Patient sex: F
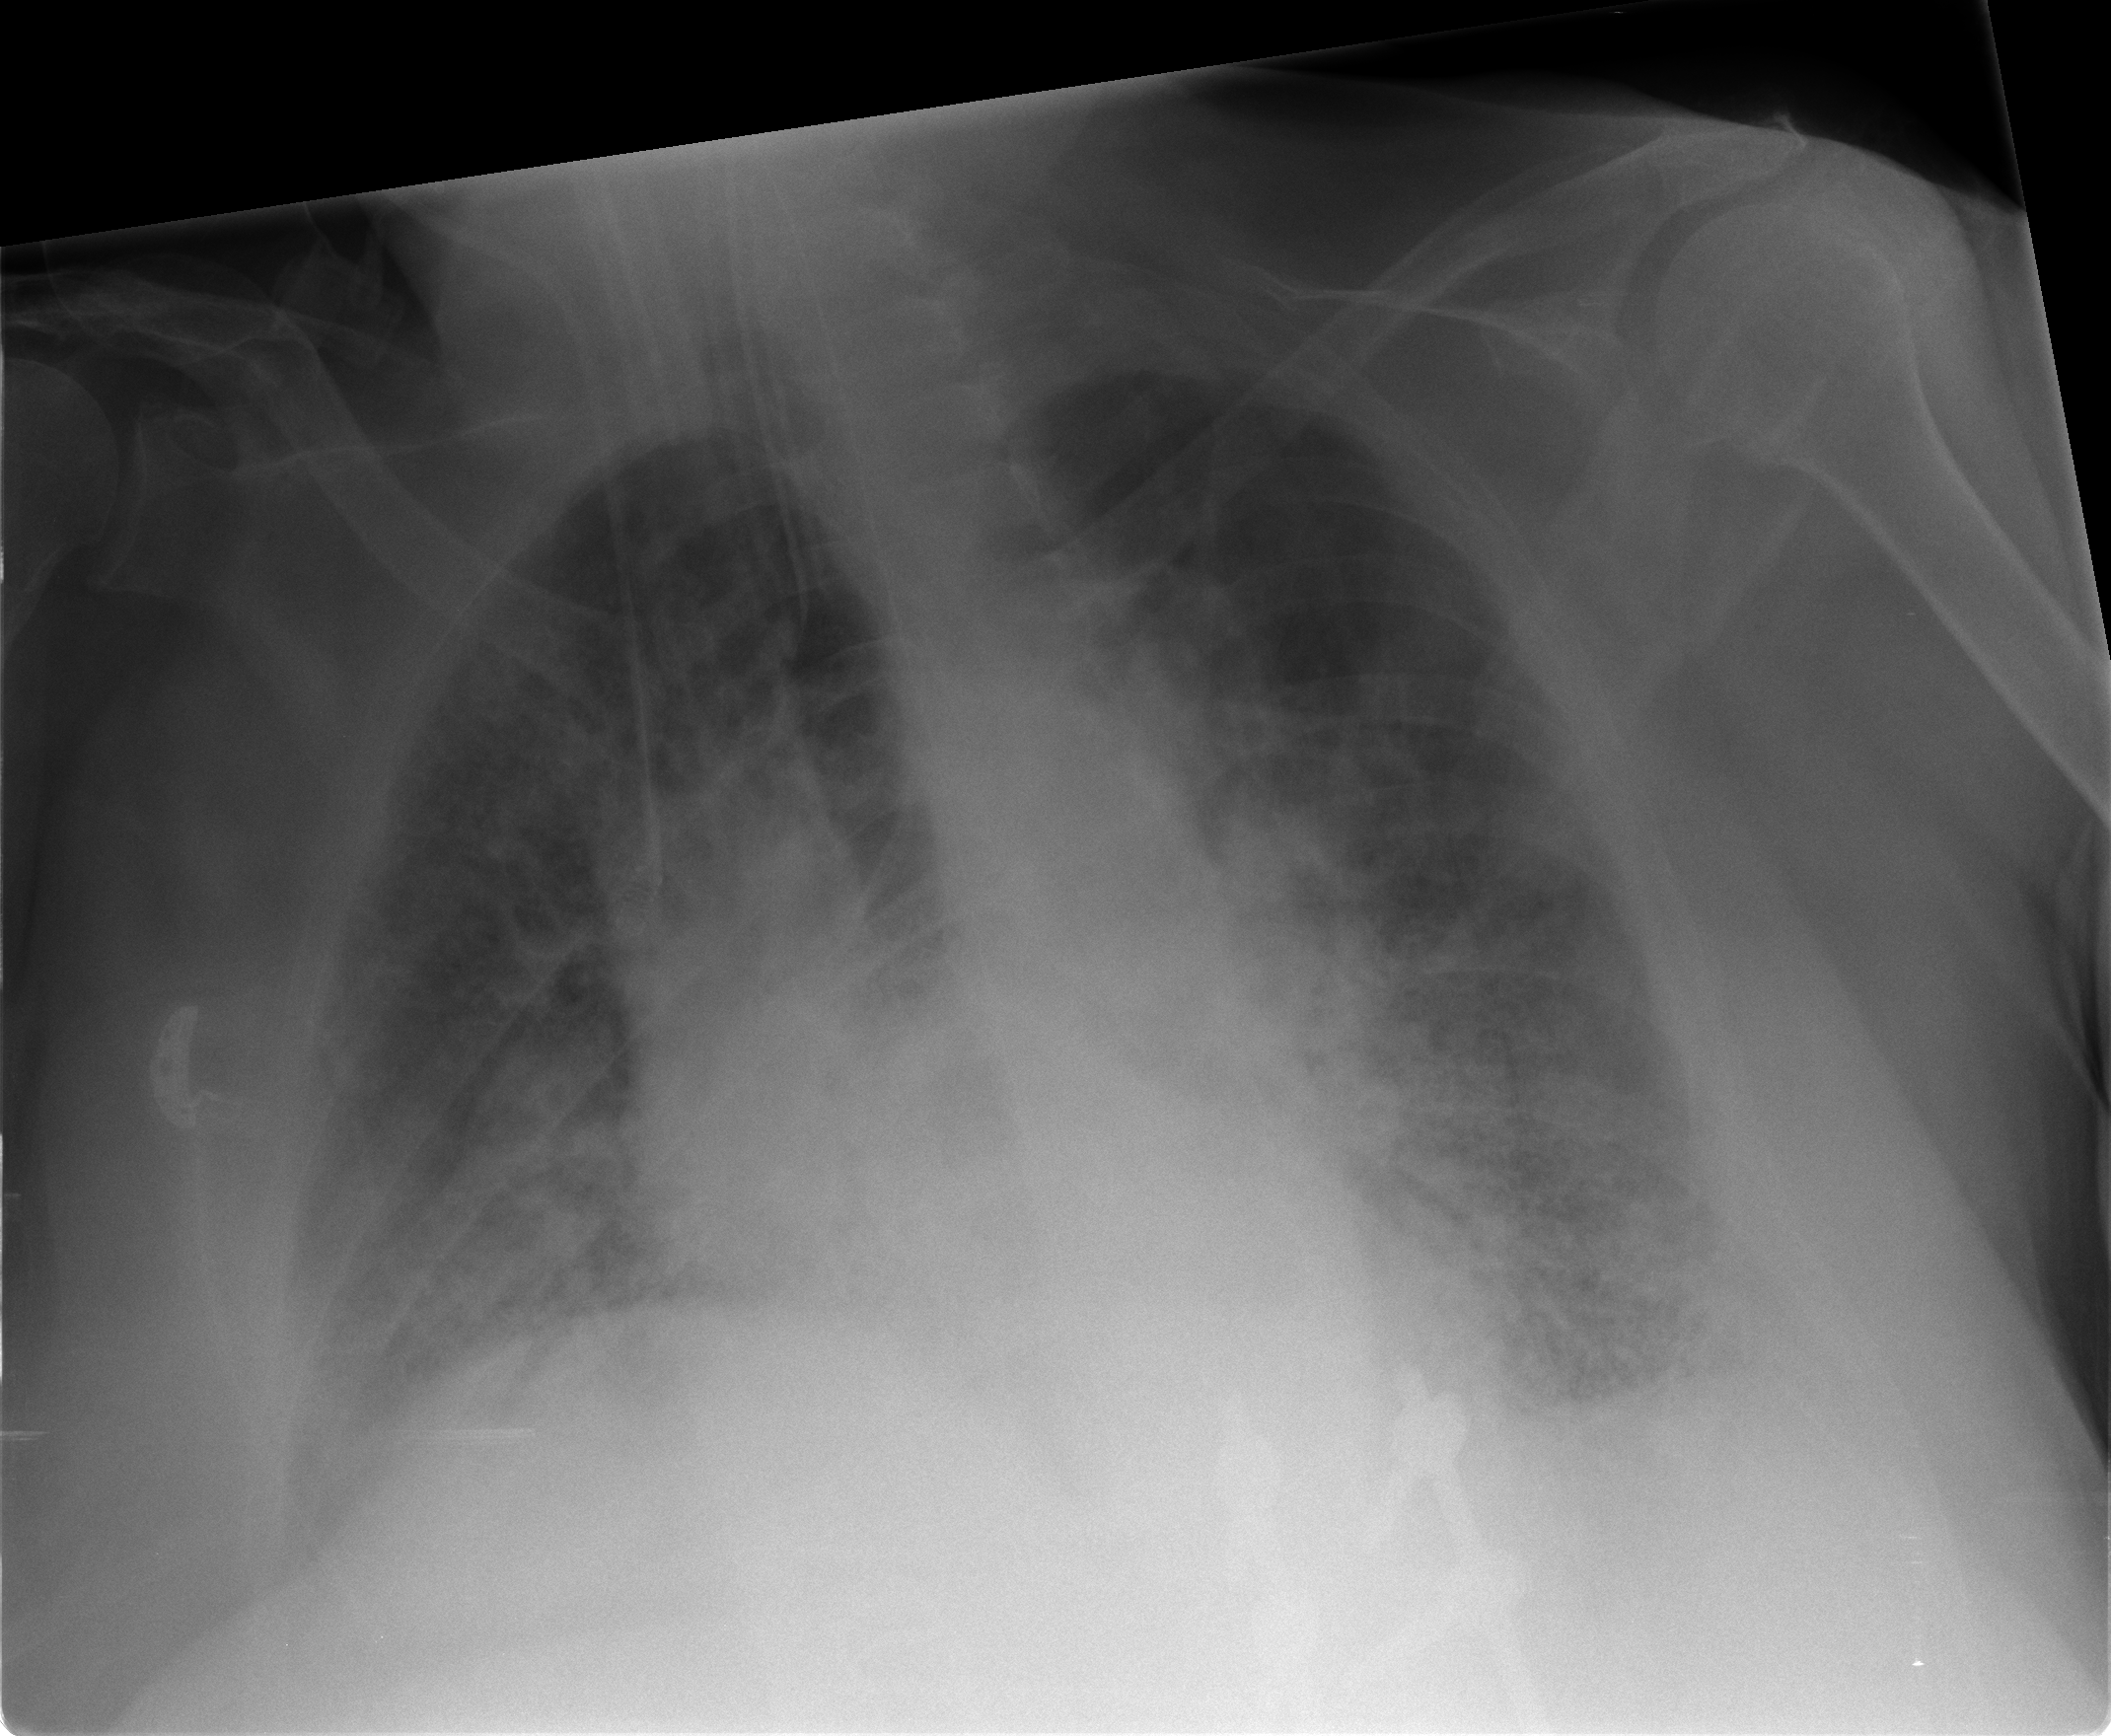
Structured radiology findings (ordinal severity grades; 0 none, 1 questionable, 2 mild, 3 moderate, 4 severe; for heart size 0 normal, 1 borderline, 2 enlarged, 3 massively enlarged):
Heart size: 2
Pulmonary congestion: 2
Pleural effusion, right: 1
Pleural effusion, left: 1
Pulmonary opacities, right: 2
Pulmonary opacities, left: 3
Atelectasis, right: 2
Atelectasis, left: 2